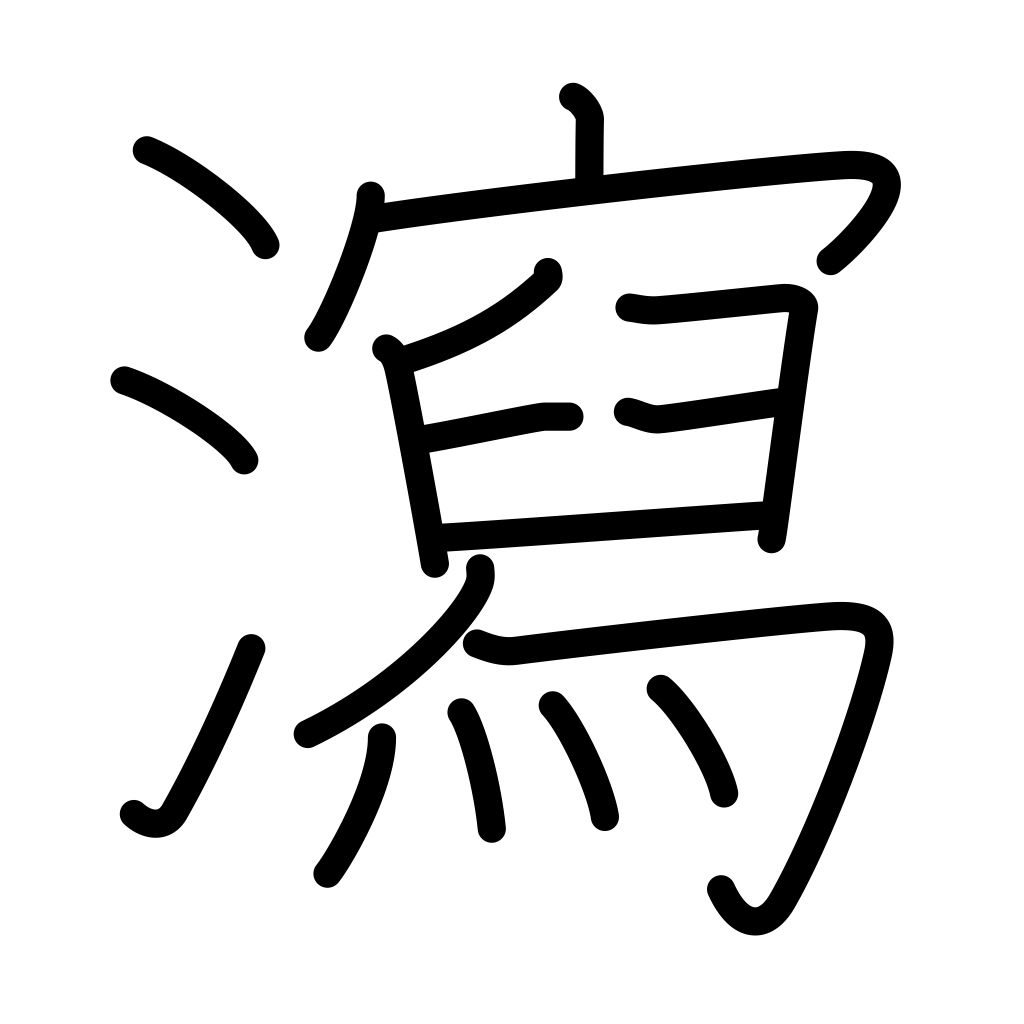
Meaning: evacuation